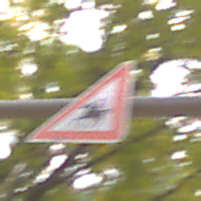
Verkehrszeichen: ReiterRechts
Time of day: Midday
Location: Outdoor (Nature)
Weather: Overcast
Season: NotSpecified
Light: Natural